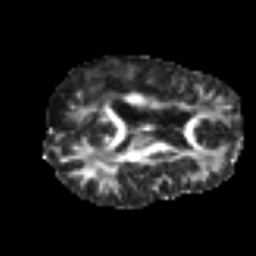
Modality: FA
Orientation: axial
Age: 43
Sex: male
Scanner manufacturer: siemens
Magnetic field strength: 3 T
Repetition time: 6.1 s
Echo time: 0.101 s